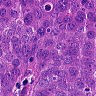
Metastatic tissue present: yes